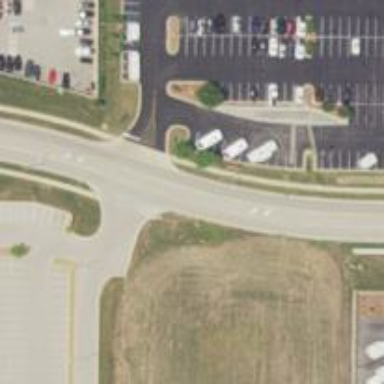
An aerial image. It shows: Uncontrolled footway crossing marked with lines.